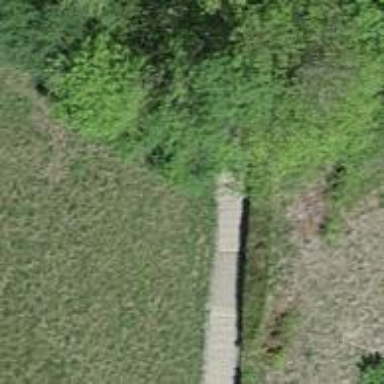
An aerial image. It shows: Set of concrete steps.